RGB frame:
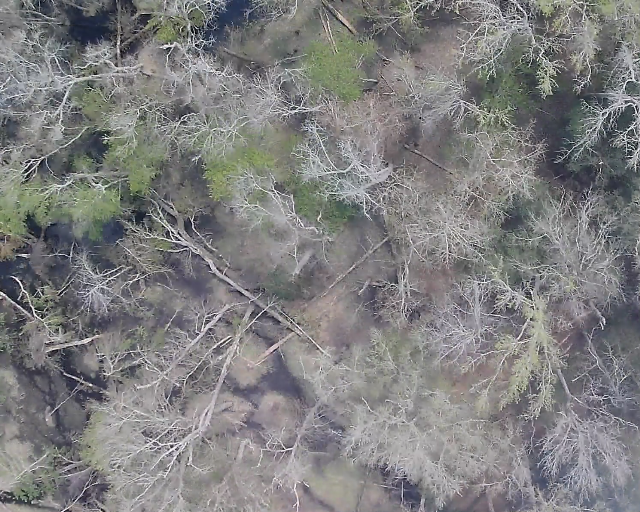
Thermal frame:
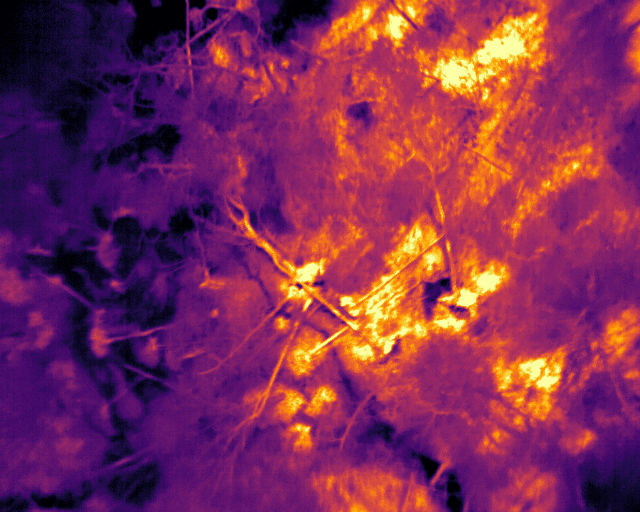
Captured: 2026-02-26 03:45:18
Pixels at or above 80 °C: 0 (fraction of frame: 0)